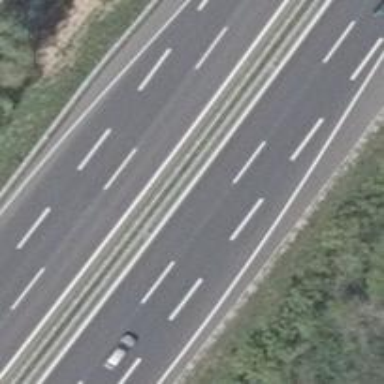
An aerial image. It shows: Trunk motorroad.